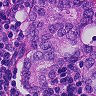
Metastatic tissue present: yes